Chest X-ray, PA view. Patient: 54 years old, sex M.
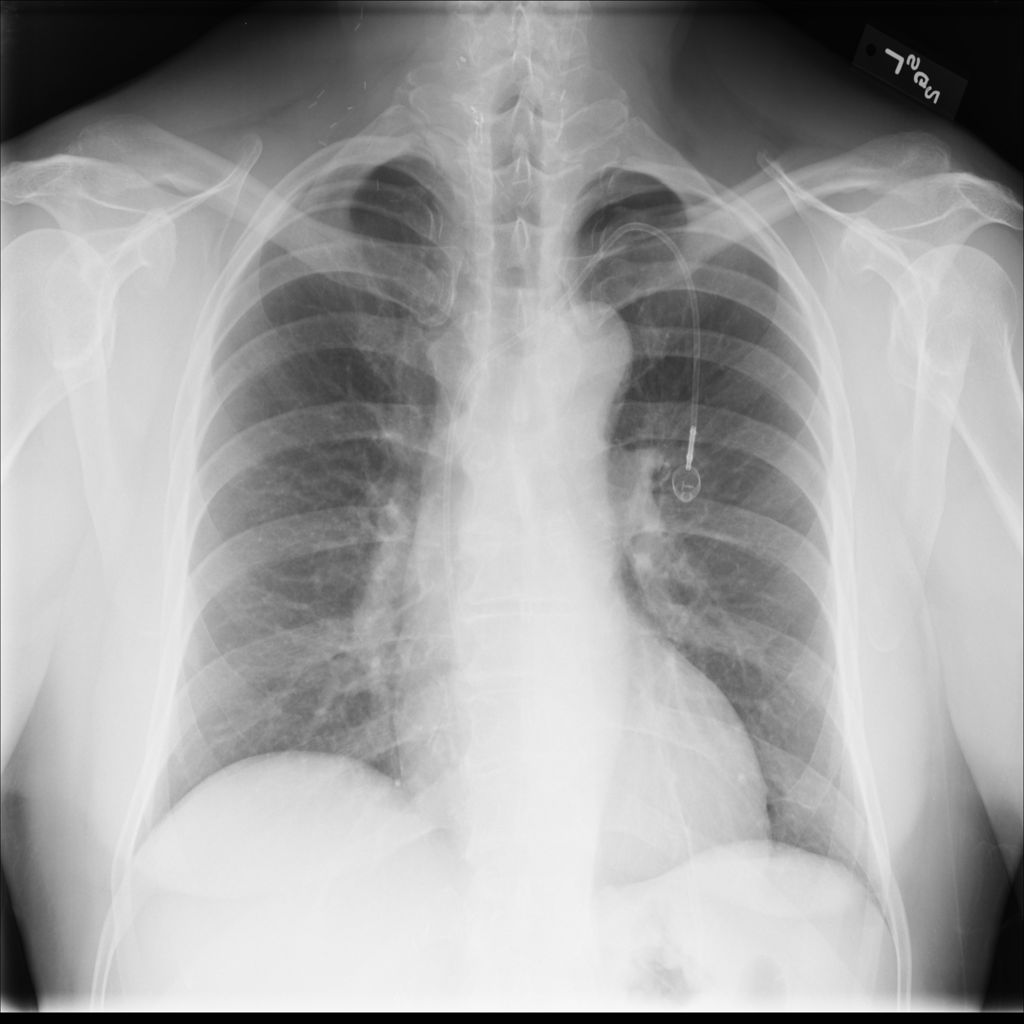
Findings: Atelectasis